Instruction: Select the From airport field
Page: home
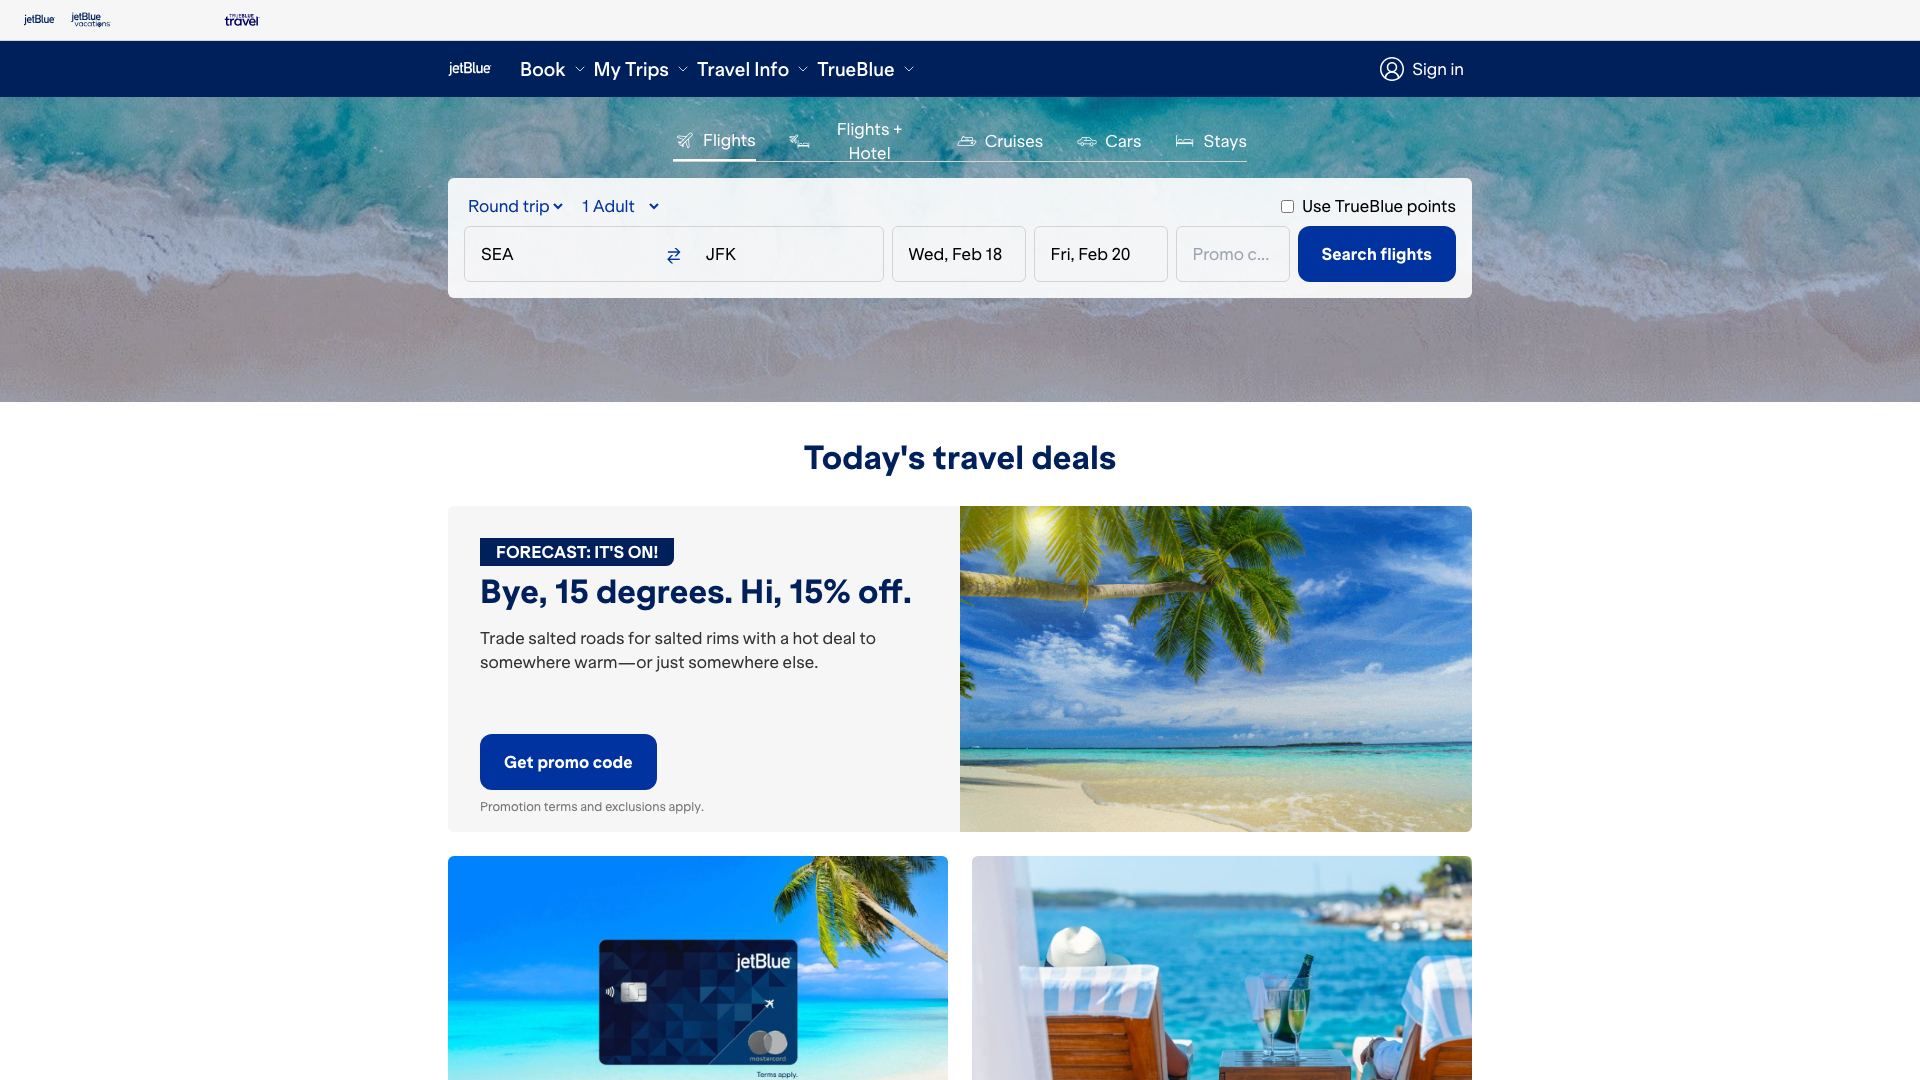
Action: click